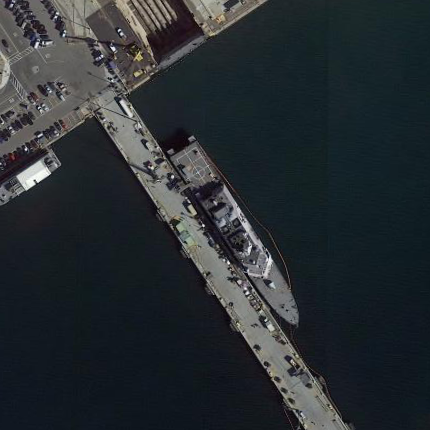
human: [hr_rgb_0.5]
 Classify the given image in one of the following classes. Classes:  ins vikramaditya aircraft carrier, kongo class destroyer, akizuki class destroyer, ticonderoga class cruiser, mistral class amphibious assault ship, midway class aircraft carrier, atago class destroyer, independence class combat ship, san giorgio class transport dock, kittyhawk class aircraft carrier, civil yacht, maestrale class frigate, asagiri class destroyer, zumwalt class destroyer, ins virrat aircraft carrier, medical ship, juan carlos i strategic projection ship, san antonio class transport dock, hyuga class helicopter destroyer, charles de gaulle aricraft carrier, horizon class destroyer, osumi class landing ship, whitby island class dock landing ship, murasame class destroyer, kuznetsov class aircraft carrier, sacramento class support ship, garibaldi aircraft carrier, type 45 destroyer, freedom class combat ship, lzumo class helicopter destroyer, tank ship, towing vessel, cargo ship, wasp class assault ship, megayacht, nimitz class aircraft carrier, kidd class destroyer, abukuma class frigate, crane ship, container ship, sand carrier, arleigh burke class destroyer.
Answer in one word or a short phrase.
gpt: Freedom class combat ship